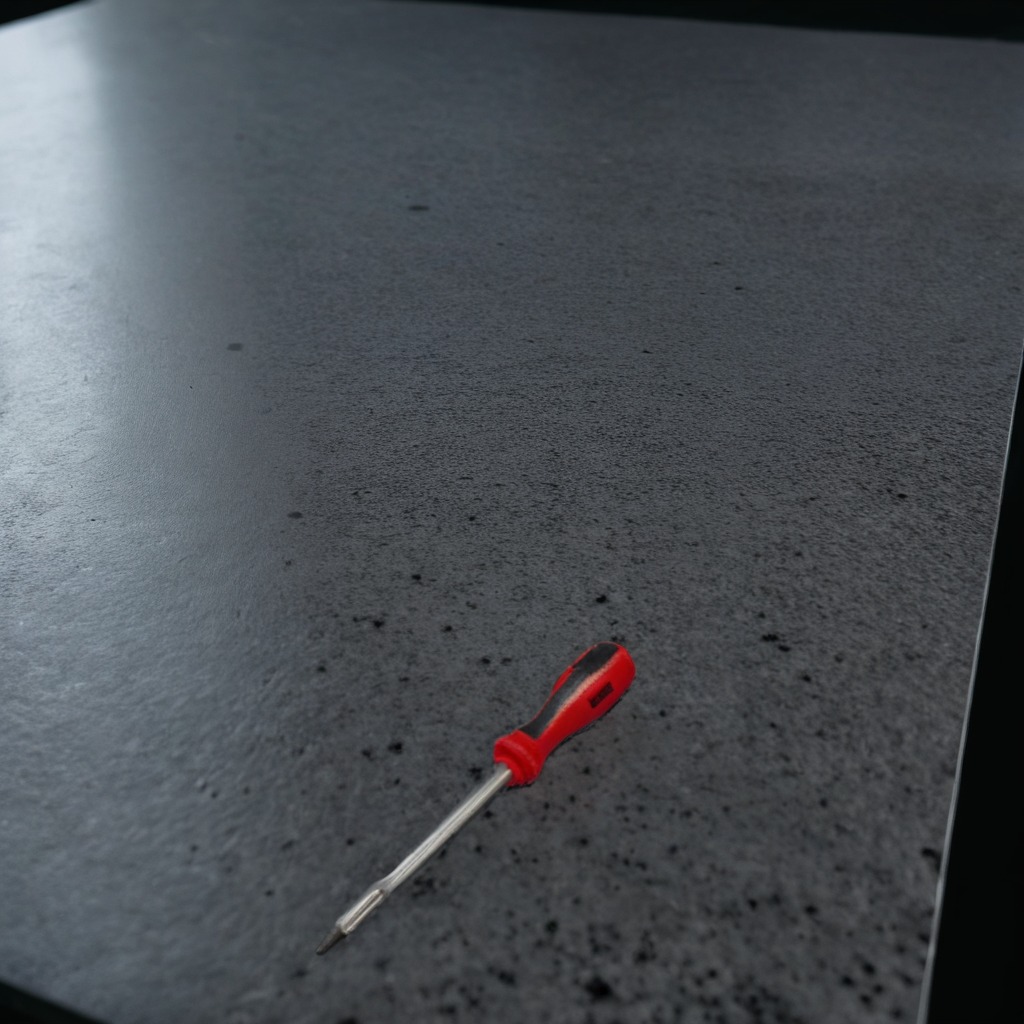
A screwdriver lies on the clean granite table inside a workshop at night dim ambient light soft shadows worn but